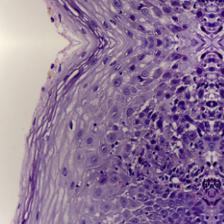
Diagnosis: OSCC